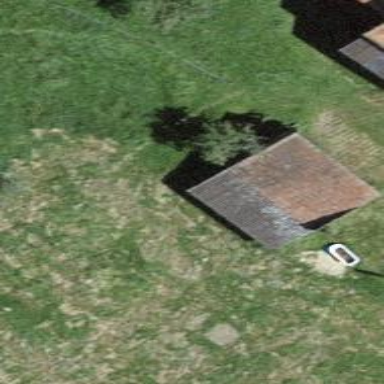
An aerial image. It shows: Barn.